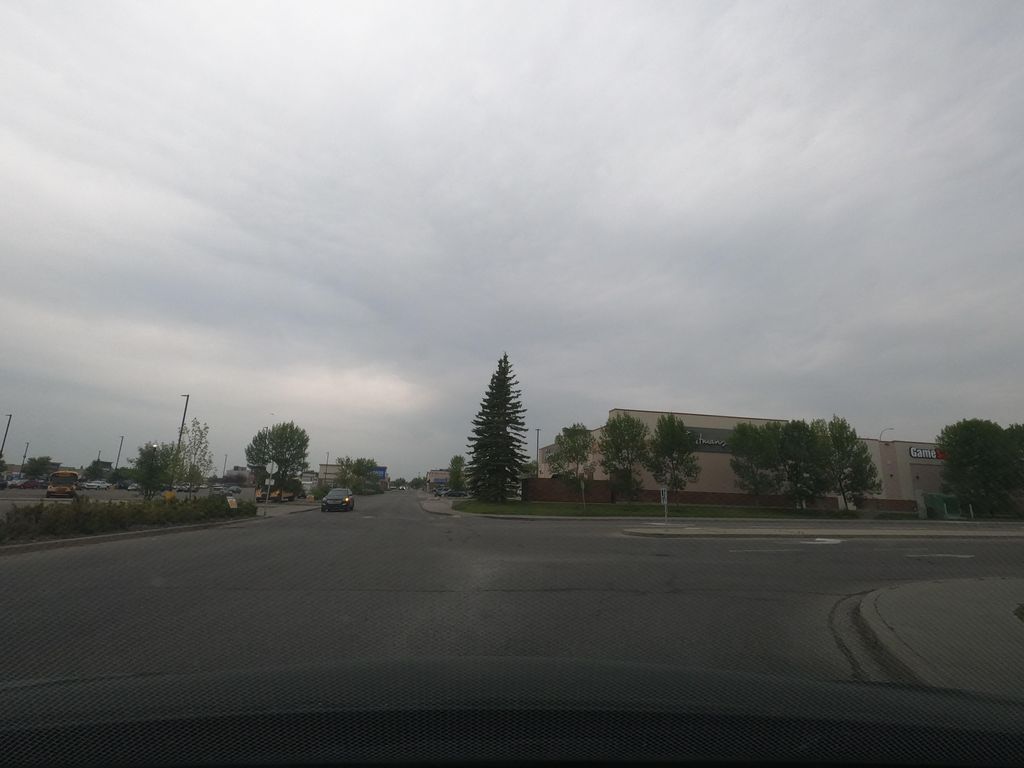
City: calgary